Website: bh-photo
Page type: address-validator
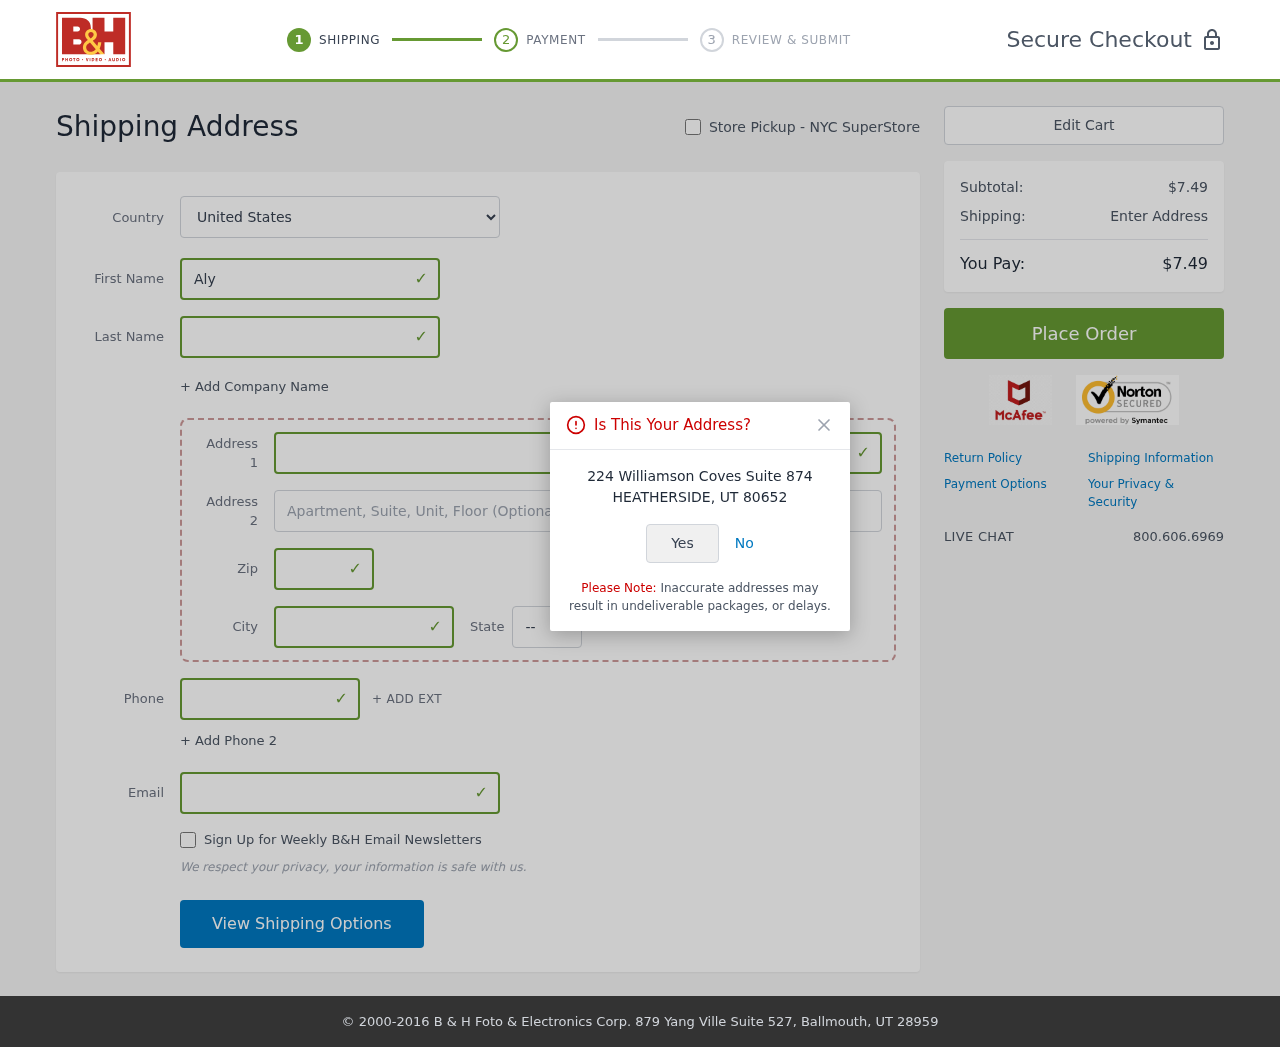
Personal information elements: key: PII_CITY
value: Heatherside
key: PII_COUNTRY
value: United States
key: PII_EMAIL
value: alyssaprice@yahoo.com
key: PII_FIRSTNAME
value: Alyssa
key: PII_LASTNAME
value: Price
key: PII_PHONE
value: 6996388851
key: PII_POSTCODE
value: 80652
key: PII_STATE_ABBR
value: UT
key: PII_STREET
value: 224 Williamson Coves Suite 874
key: PII_CITY_CONFIRM
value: HEATHERSIDE
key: PII_POSTCODE_FULL
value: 80652
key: PII_POSTCODE_NUMERIC
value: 80652
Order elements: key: ORDER_SUBTOTAL
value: $7.49
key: ORDER_TOTAL
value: $7.49